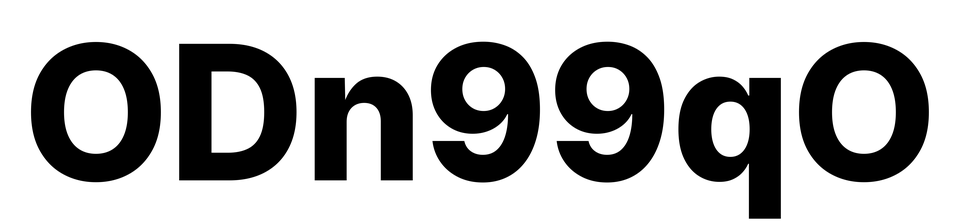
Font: Inter_ExtraBold